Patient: sex F, age 67
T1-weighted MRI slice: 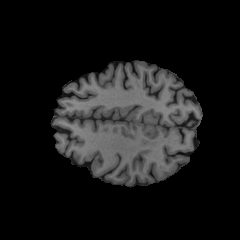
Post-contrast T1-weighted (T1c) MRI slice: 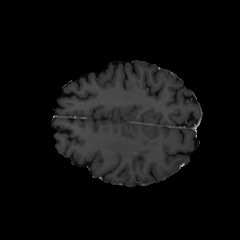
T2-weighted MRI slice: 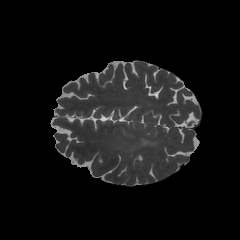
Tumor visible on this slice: yes
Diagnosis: Glioblastoma, IDH-wildtype
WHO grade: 4